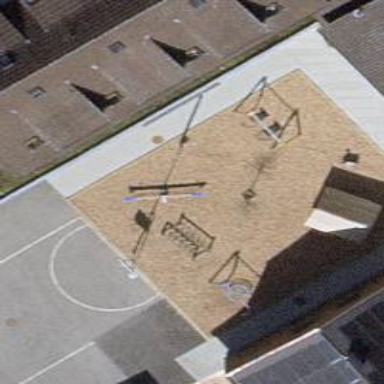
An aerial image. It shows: Playground area for leisure land.